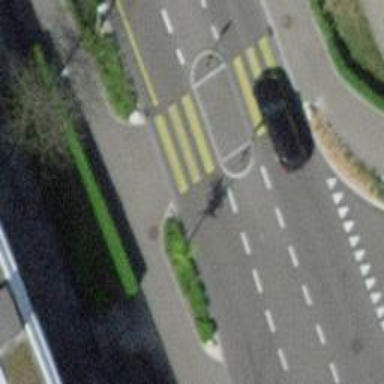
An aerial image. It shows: Uncontrolled road crossing with pedestrian island.